Question: I'm starting to creat this project using MVVM Model. But I have no idea how can I implementing it using a toolbar.
I need a little of help. This is the site web which I'm watching:
<URL>
I think the last one would be the model, I'm not sure if I'm doing fine:
'''
public class Port : INotifyPropertyChanged, IDataErrorInfo
{
private SerialPort _serialPort;
public Port()
{
_serialPort = new SerialPort();
}
public string PortName
{
get { return _serialPort.PortName; }
set
{
_serialPort.PortName = value;
OnPropertyChanged("PortName");
}
}
public int BaudRate
{
get { return _serialPort.BaudRate; }
set
{
_serialPort.BaudRate = value;
OnPropertyChanged("BaudRate");
}
}
public Parity Parity
{
get { return _serialPort.Parity; }
set
{
_serialPort.Parity = value;
OnPropertyChanged("Parity");
}
}
public int DataBits
{
get { return _serialPort.DataBits; }
set
{
_serialPort.DataBits = value;
OnPropertyChanged("PortDataBits");
}
}
public StopBits StopBits
{
get { return _serialPort.StopBits; }
set
{
_serialPort.StopBits = value;
OnPropertyChanged("PortStopBits");
}
}
public Handshake Handshake
{
get { return _serialPort.Handshake; }
set
{
_serialPort.Handshake = value;
OnPropertyChanged("PortHandshake");
}
}
public string[] AvailablePortNames
{
get { return SerialPort.GetPortNames(); }
}
#region IDataErrorInfo Members
string IDataErrorInfo.Error { get { return null; } }
string IDataErrorInfo.this[string propertyName]
{
get { return this.GetValidationError(propertyName); }
}
'''
The program consists that the user must set and configure and open it. I need a little of help about how can I implement it using this model. Thanks a lot.

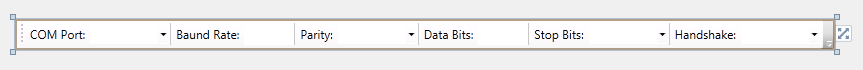
Answer: You will need a ViewModel that contains 1 SerialPort and a few Lists for baudrates, parity-options etc.
You can then use a ComboBox, bind the ItemsSource to the list and the SelectedItem to a SerialPort property.